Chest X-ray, AP view. Patient: 53 years old, sex F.
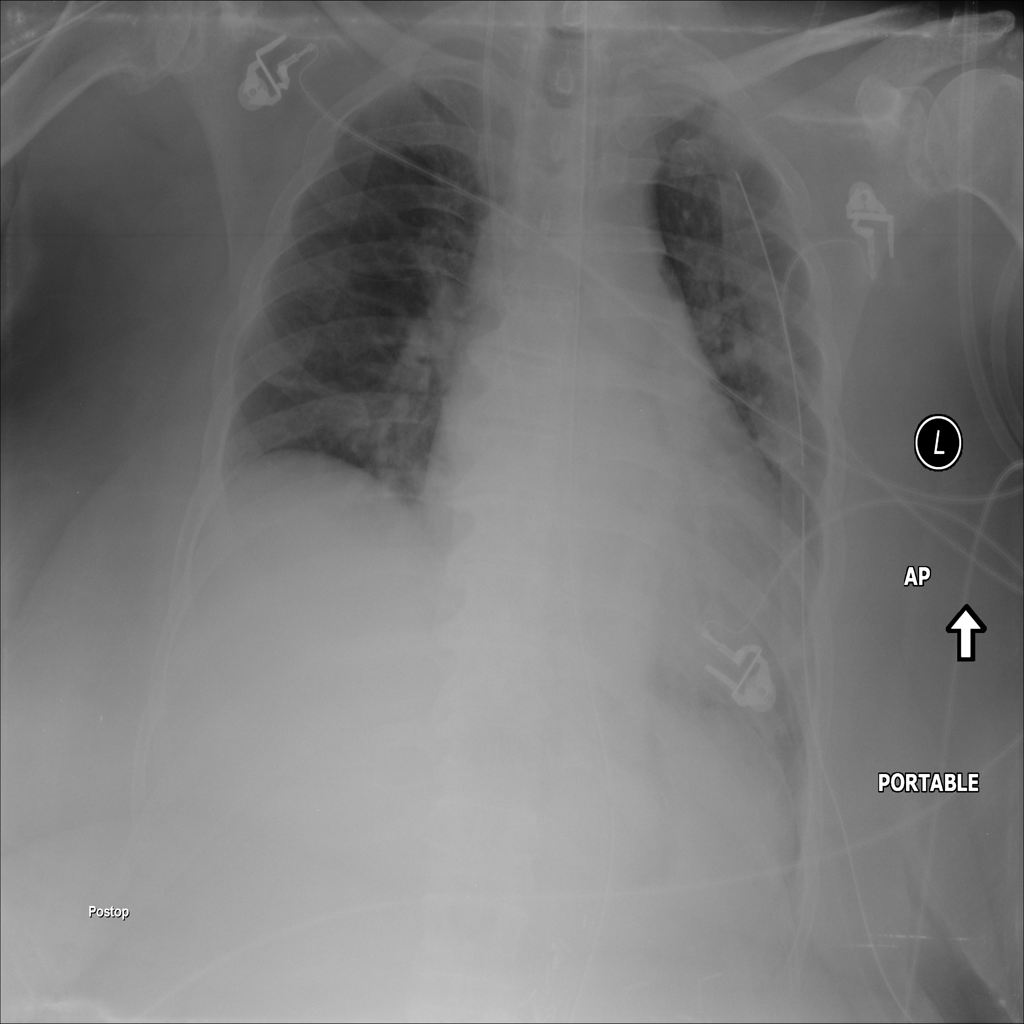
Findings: Infiltration